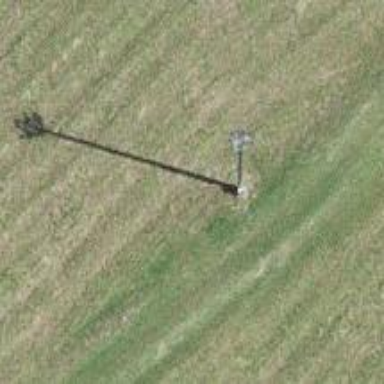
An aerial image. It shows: Utility pole in the area.